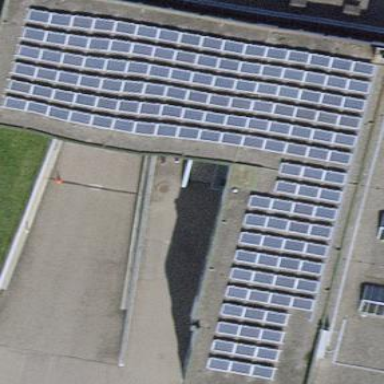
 consisting of solar photovoltaic panels."